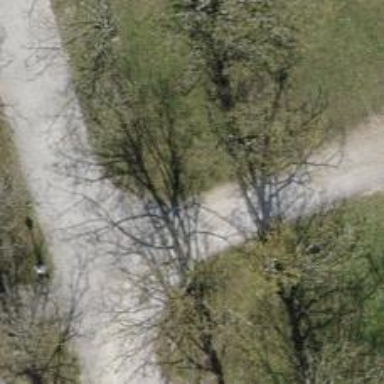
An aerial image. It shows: Driveway leading to service road.